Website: home-depot
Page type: customer-info-address
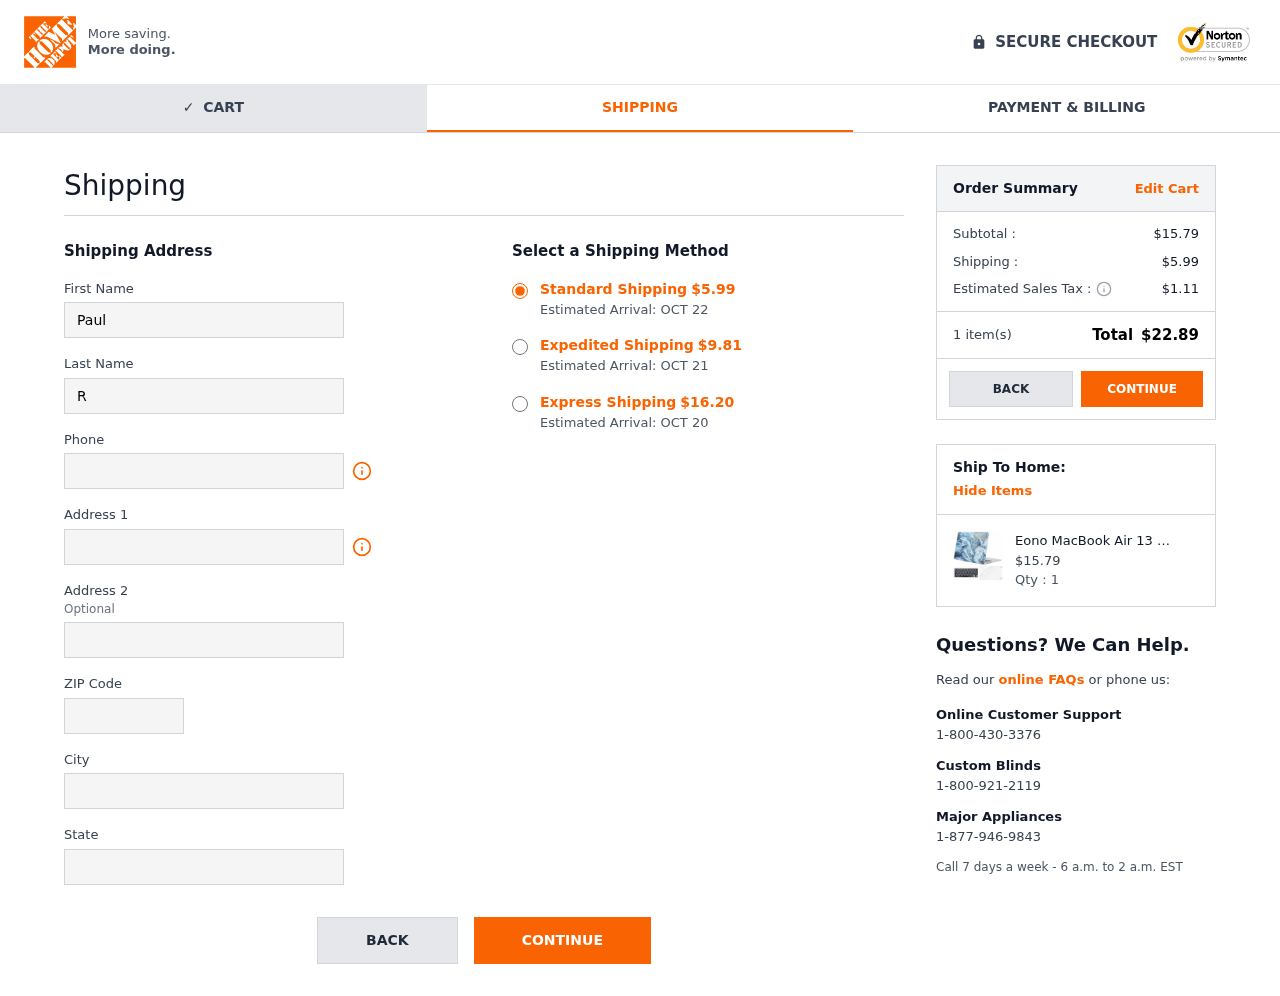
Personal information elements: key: PII_CITY
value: Alexandrafurt
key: PII_FIRSTNAME
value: Paul
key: PII_LASTNAME
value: Reynolds
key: PII_PHONE
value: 3234631568
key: PII_POSTCODE
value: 08421
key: PII_STATE
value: PW
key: PII_STREET
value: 29145 Elliott Drives
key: PII_STREET2
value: Suite 404
Product elements: key: PRODUCT1_NAME
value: Eono MacBook Air 13 Case 2010-2017 Release A1369 A1466, Plastic Hard Shell&Keyboard Cover&Screen Pro
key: PRODUCT1_PRICE
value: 15.79
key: PRODUCT1_QUANTITY
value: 1
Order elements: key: ORDER_SHIPPING_COST
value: $5.99
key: ORDER_DELIVERY_DATE
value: Estimated Arrival: OCT 22
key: ORDER_SHIPPING_COST_EXPEDITED
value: $9.81
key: ORDER_DELIVERY_DATE_EXPEDITED
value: Estimated Arrival: OCT 21
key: ORDER_SHIPPING_COST_EXPRESS
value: $16.20
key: ORDER_DELIVERY_DATE_EXPRESS
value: Estimated Arrival: OCT 20
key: ORDER_SUBTOTAL
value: $15.79
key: ORDER_TAX
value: $1.11
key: ORDER_NUM_ITEMS
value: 1 item(s)
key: ORDER_TOTAL
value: $22.89